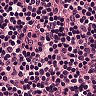
Metastatic tissue present: no